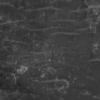
Label: not_dusty